Question: I got a problem using the 'TinyWebDB' in App Inventor 2. Here's a Screenshot of the blockcode.

The goal of this Screen is to store a list(array) of images and later query them with a button but my problem starts already earlier. First there is a variable initialized called fotoList and declared as an empty list.
When this Screen initializes (left block) I store the empty fotoList under the tag FotoListTag. Then if the image under the tag "SteckbriefFoto" is not in this list -> getValue with tag "FotoListTag". Then he jumps into the block on the right and adds the photo .. other stuff not important .. at the end I store the list again in the 'TinyWebDB' (and also in the 'TinyDB') with the tag "FotoListTag". Then it goes back to the block on the left where at the end I want to set an image.picture to the photo I stored in variable fotoList.
When I compile the code there is an error opening the page that says
'''
Select list item: List index too large
Select list item: Attempt to get item number 1 of a list of length 0:()
'''
I just don't get the problem with this code and i hope someone can help me.
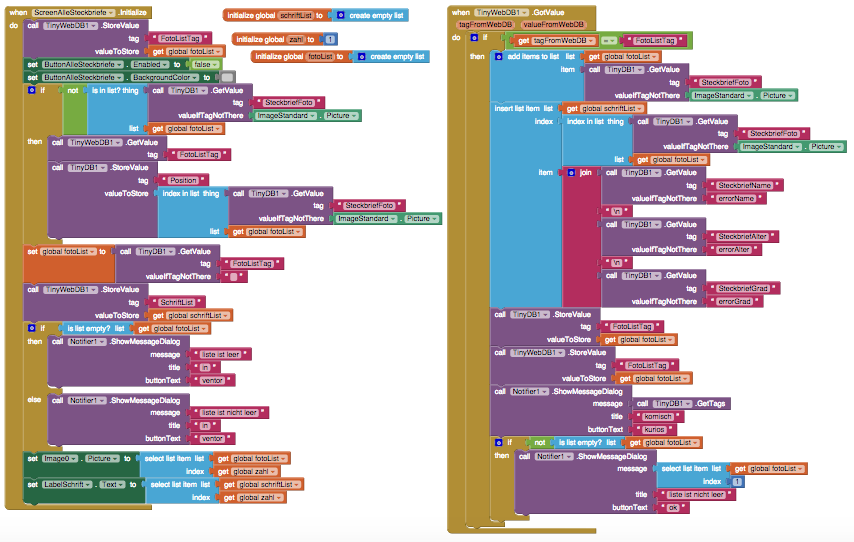
Answer: For lists, 'valueIfTagNotThere' should be 'create empty list' instead of an empty string
On first run of your app, 'TinyDB' is empty, which means, for tag = FotoListTag you get no value back, therefore this should be an empty list in the beginning.
Later you are trying to select the first item from the list (zahl is 1). As you know, the list is empty in the beginning, so probably you should add an 'if' statement to check, if the list is not empty and only then select the first item... same for tag = Schriftlist.
You also have a timing issue. in 'Screen.Initialize' you are trying to get a value from 'TinyWebDB'. This is an asynchronous call, you get the result back in 'TinyWebDB.GotResult' event and this takes a little bit (let's say 500 milliseconds), but meanwhile the complete blocks of the 'Screen.Initialize' event will be executed. Probably you are expecting, that meanwhile tag = FotolistTag is not empty anymore, but this is not the case.